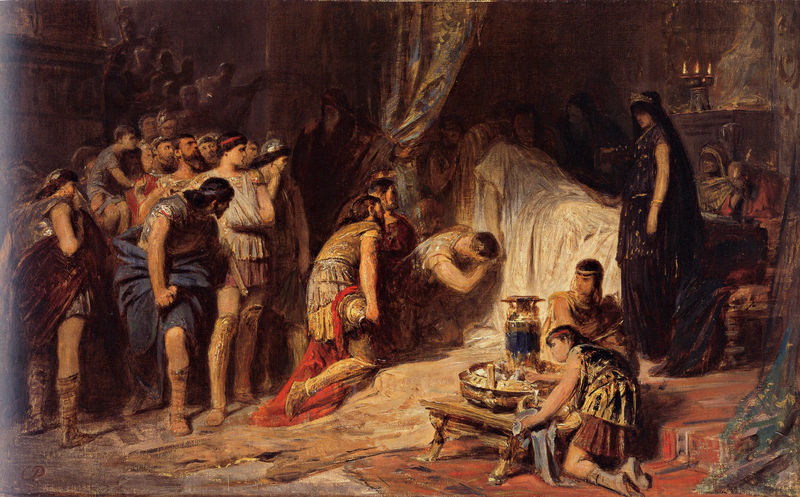
Titel: Ölskizze zum Tod Alexanders des Großen
Künstler: Karl Theodor von Piloty
Standort: München
Institution: Neue Pinakothek
Schlagwörter: blau, dunkel, gemälde, gruppe, hand, mann, frauen, menschen, frau, haar, licht, lichter, männer, schmuck, schwarz, szene, tisch, weiss, zimmer, rot, schleier, tuch, leute, malerei, menge, teppich, arm, arme, diener, falten, geschichte, historie, leiche, schale, tod, tot, trauer, bild, innenraum, vorhang, pastos, boden, gold, haare, gewänder, kind, gebeugt, höhle, krone, krug, vase, beine, fell, kopfbedeckung, bein, schuhe, zuschauer, hof, figuren, krieg, treppe, historienbild, könig, soldaten, wein, kerze, bett, tischchen, kerzen, leuchter, stufe, tee, faltenwurf, laken, knie, antike, abschied, weinen, knien, soldat, tote, verletzte, helm, stiefel, menschenmenge, rüstung, altar, rom, römer, verzweiflung, leben, leintuch, sterben, totenbett, malerisch, antik, krankheit, leid, toga, krieger, feuerbach, knieen, menschengruppe, antikisierend, feldherr, königin, beweinung, trauern, kleopatra, kopfschmuck, persien, hofstaat, schatz, ägypten, lager, erwartung, delacroix, seule, erzählung, leger, prärafaeliten, orientalisierend, klepatra, trauerbett, mäünner, menschengrupe, kneien, kopfban, stebe, stebebett